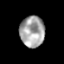
Tissue: lung
Cell type: Epithelial cells
Senescence score: 0.1396
Nuclear area (px): 750
Mean DAPI intensity: 165.104